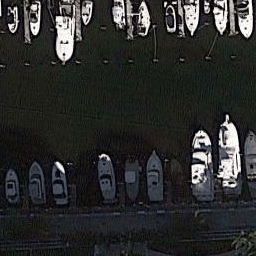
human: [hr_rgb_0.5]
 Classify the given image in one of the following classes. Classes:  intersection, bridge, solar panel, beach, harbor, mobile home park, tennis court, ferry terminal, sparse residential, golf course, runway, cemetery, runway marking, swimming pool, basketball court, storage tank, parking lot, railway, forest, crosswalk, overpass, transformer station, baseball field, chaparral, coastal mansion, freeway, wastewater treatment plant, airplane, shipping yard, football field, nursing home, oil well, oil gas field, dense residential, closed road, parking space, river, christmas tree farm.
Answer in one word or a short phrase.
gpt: harbor